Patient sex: M
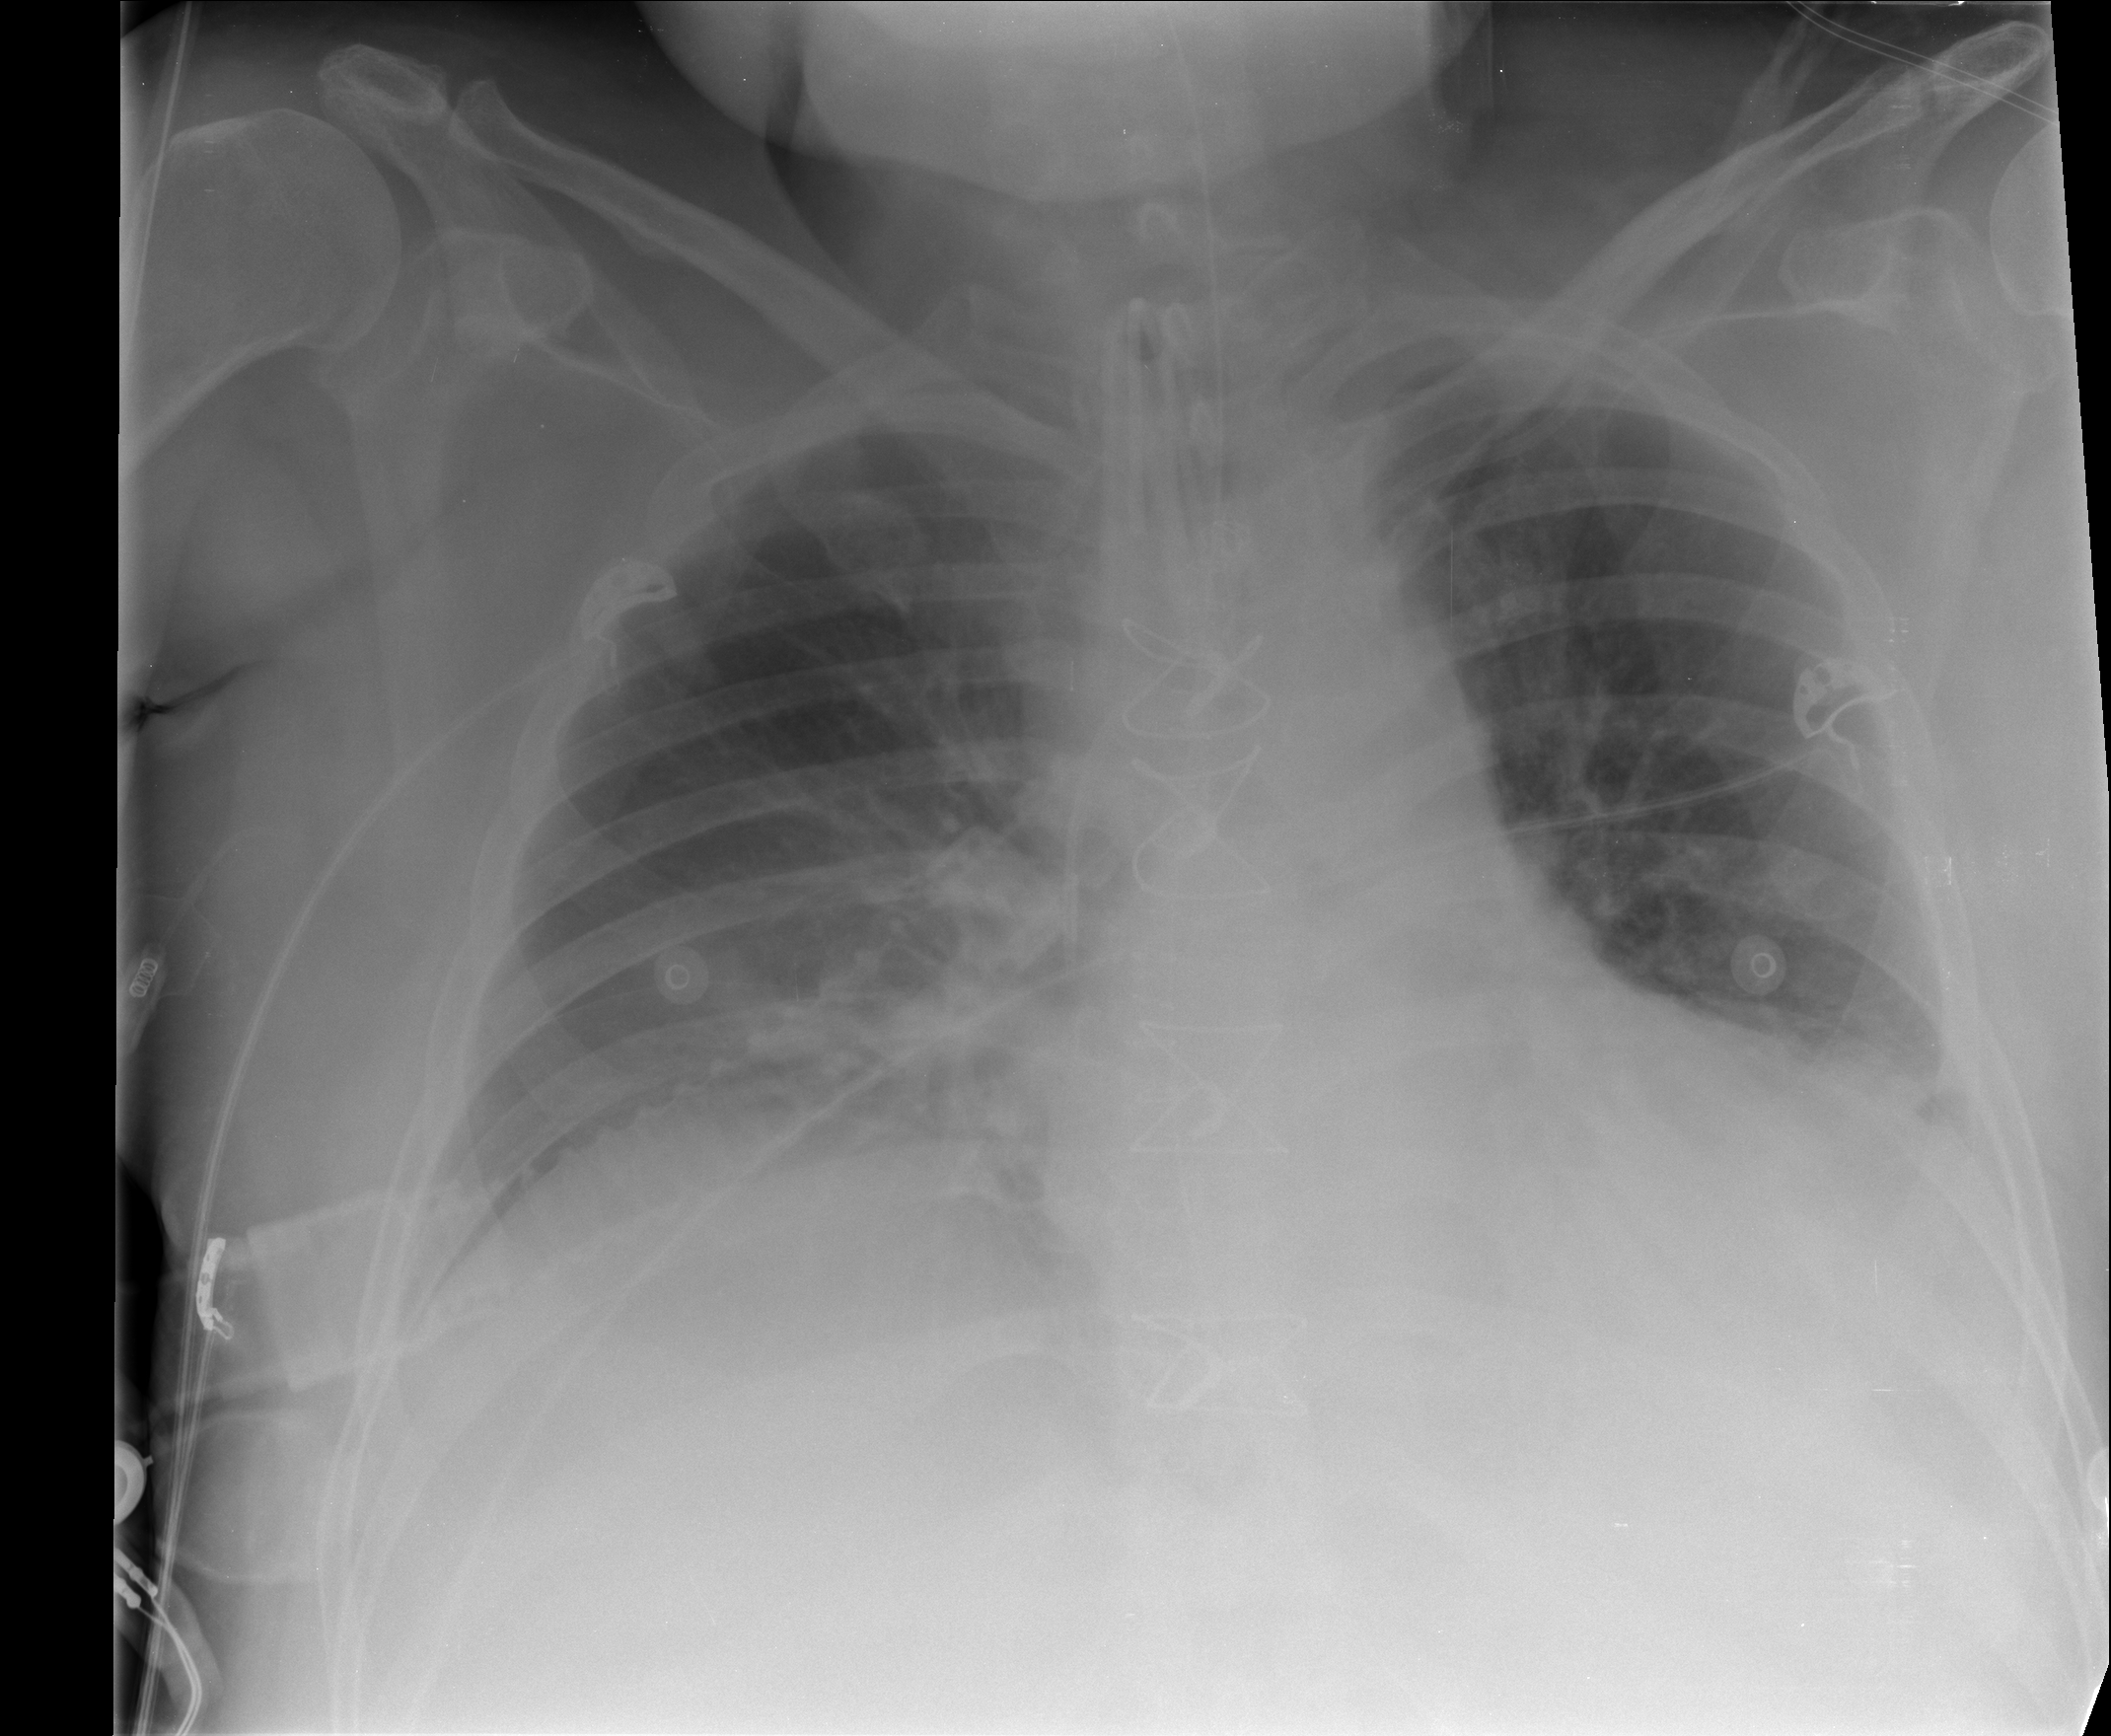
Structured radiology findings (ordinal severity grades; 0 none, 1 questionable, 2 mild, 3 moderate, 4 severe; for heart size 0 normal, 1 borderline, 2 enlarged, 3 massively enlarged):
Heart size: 2
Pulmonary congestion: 2
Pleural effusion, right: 0
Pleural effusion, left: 2
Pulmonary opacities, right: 0
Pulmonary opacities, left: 0
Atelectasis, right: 2
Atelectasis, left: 2